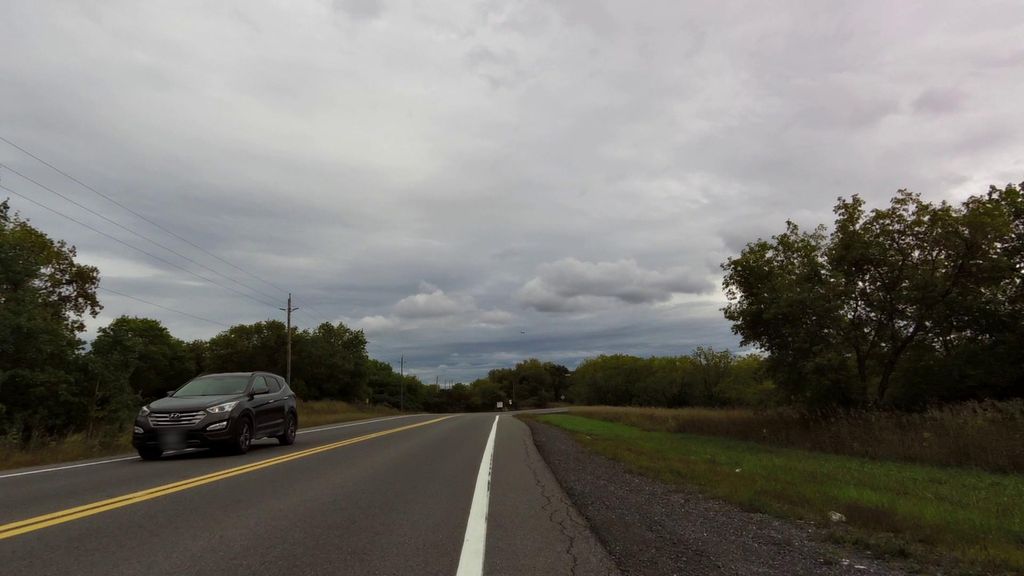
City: ottawa-gatineau